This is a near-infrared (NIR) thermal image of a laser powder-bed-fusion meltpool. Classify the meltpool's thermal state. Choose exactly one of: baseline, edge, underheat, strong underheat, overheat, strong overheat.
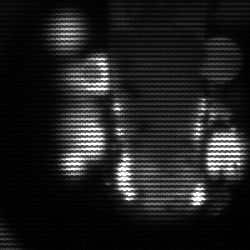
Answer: strong underheat